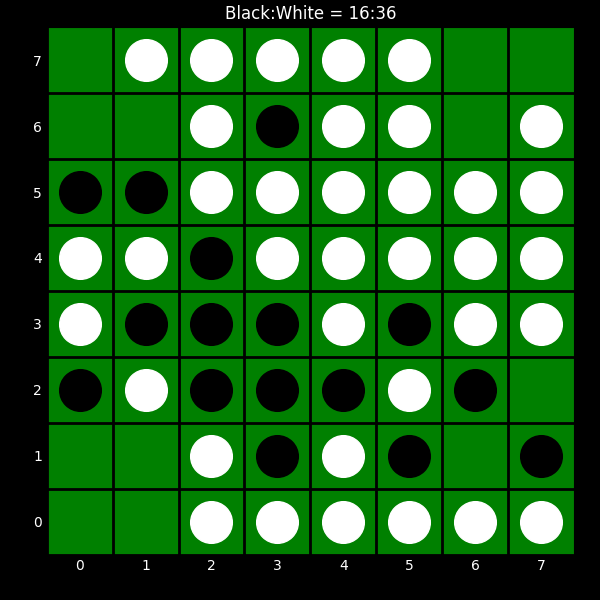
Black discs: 16
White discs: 36